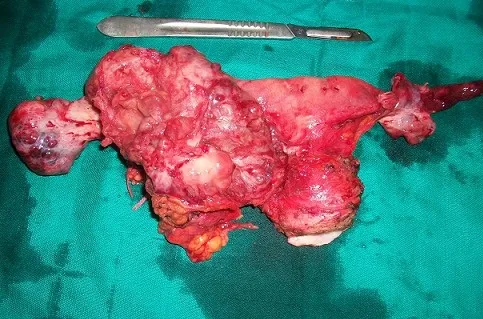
Surgical specimen of hysterectomy showing the right tube. The two ovaries are macroscopically intact.
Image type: medical_photograph (other_medical_photograph)